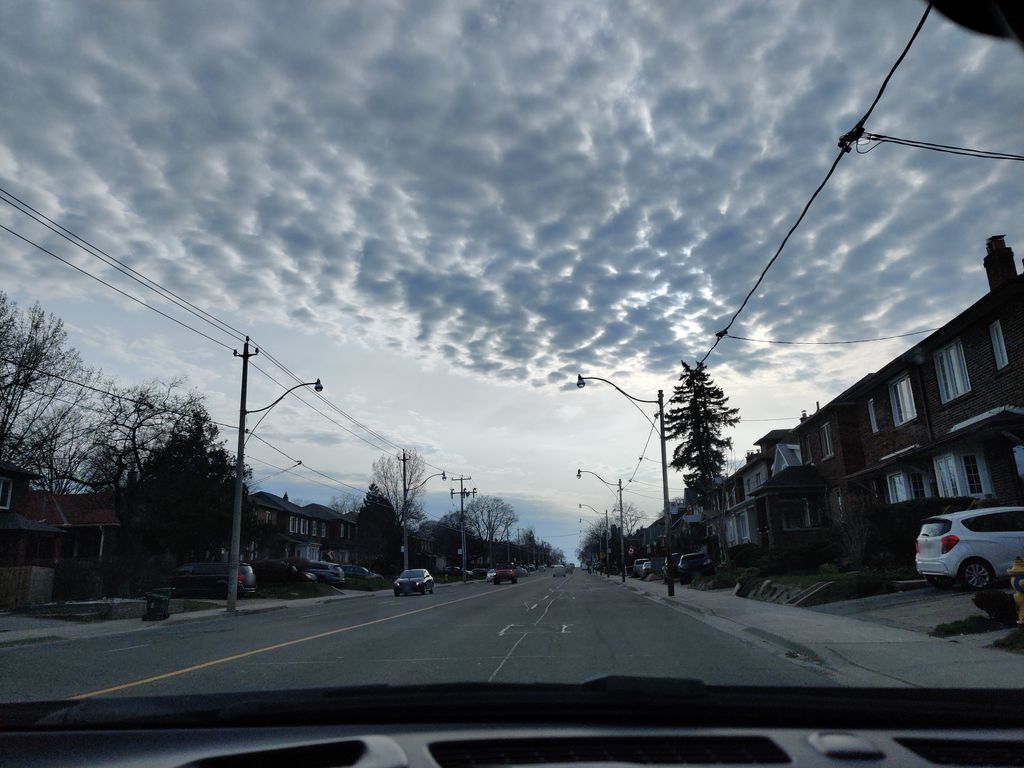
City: toronto